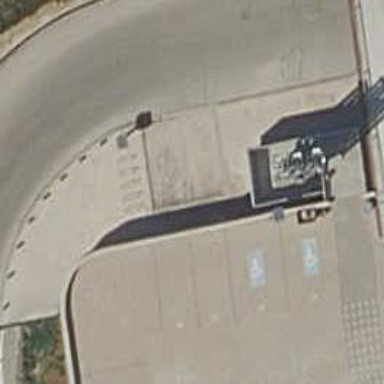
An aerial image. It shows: Bicycle parking area.